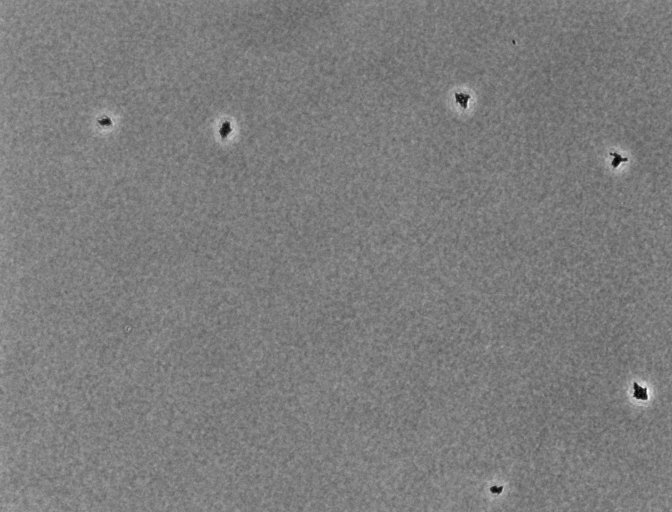
Phase contrast microscopy, 20x objective, 3 h incubation